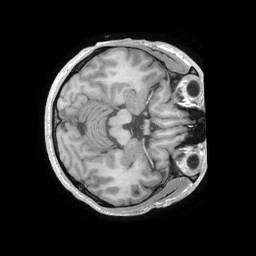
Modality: T1w
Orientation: axial
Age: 29
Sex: male
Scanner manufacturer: ge
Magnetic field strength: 3 T
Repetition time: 0.007248 s
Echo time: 0.002796 s